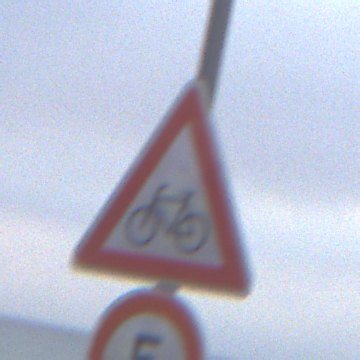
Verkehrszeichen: RadverkehrRechts
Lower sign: Geschwindigkeit5
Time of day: SunriseSunset
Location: Outdoor (Beach)
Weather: Overcast
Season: NotSpecified
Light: Natural